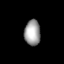
Tissue: lung
Cell type: Epithelial cells
Senescence score: 0.1424
Nuclear area (px): 398
Mean DAPI intensity: 158.95